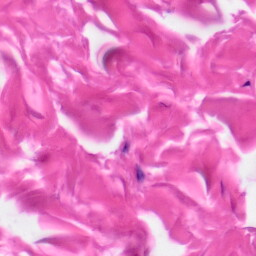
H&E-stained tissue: Skin